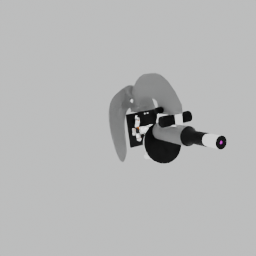
Label: electronics